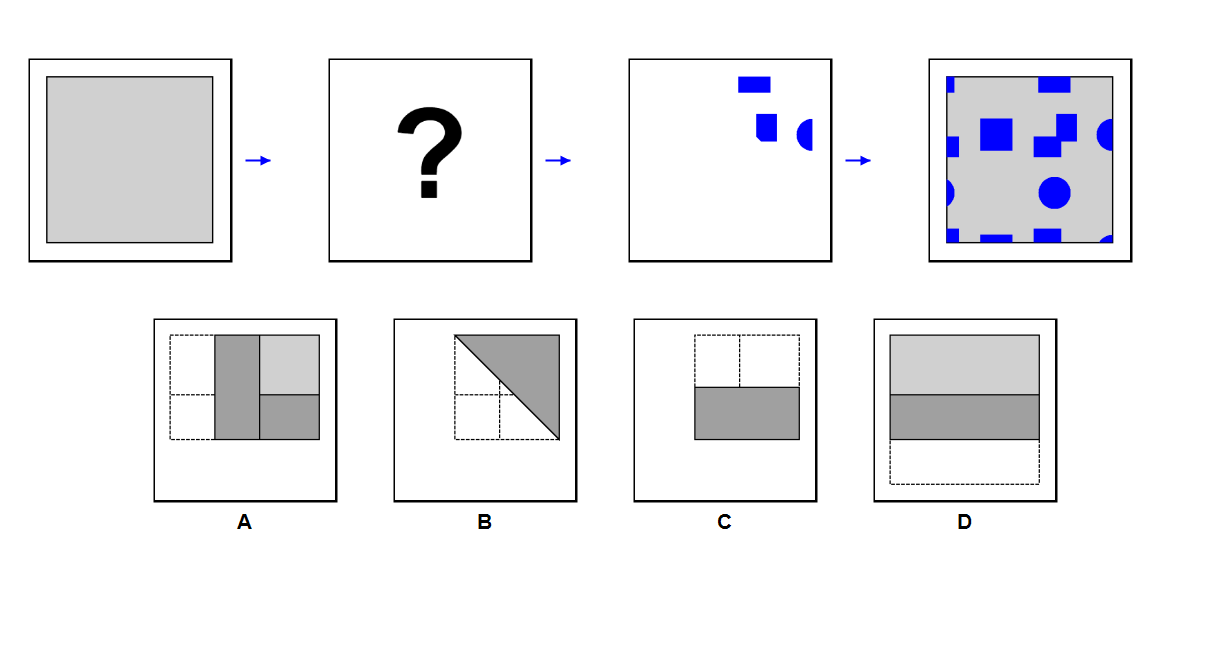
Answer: C